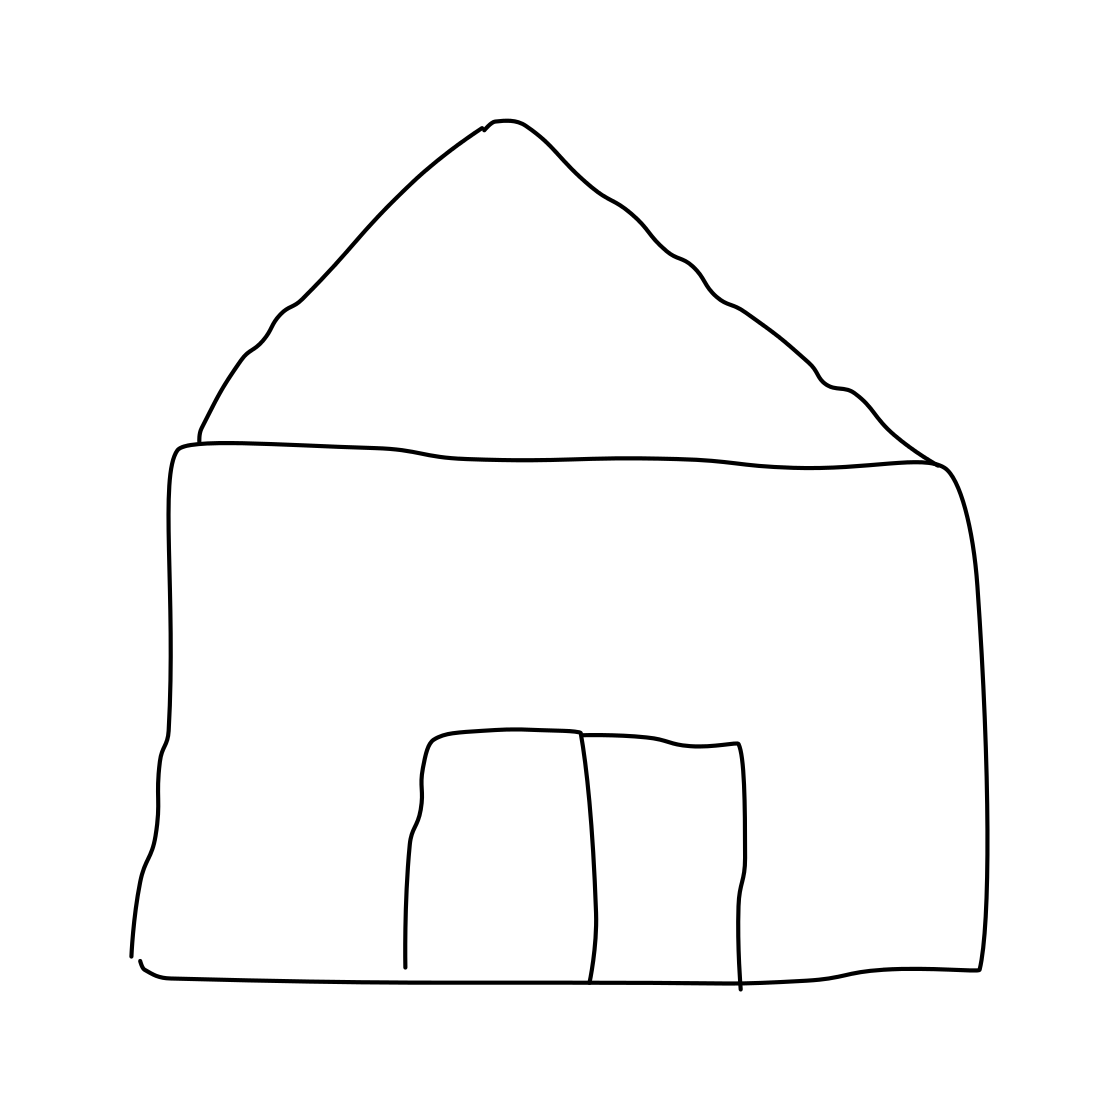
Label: barn